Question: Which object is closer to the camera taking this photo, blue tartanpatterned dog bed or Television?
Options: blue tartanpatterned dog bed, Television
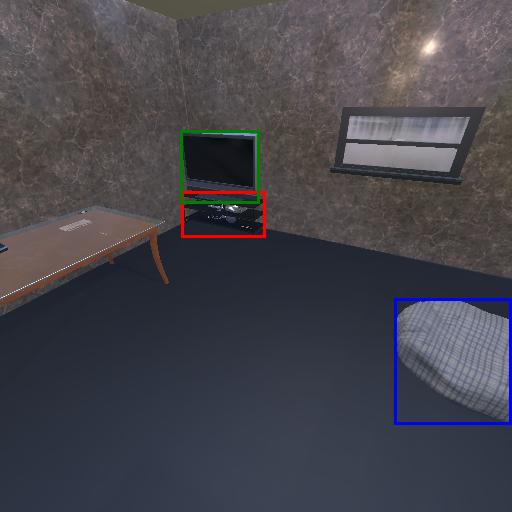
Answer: blue tartanpatterned dog bed